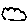
Label: cloud